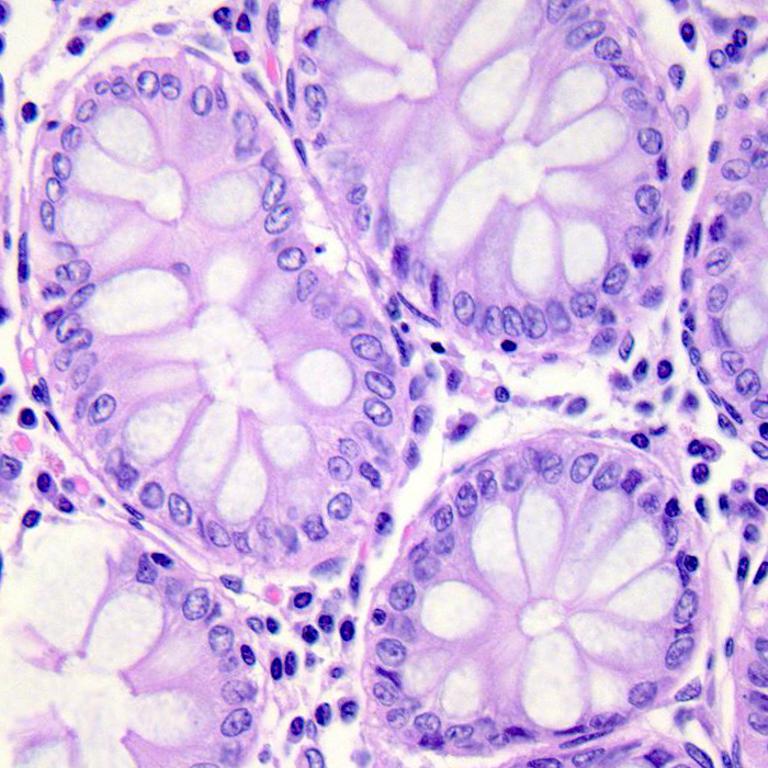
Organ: colon
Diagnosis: benign